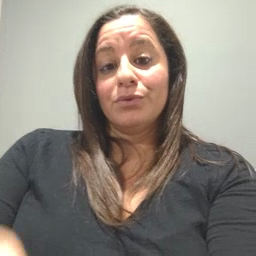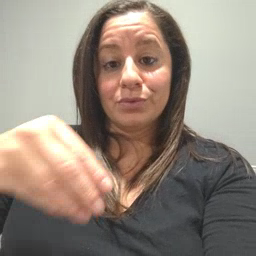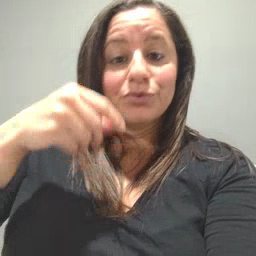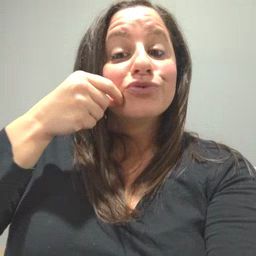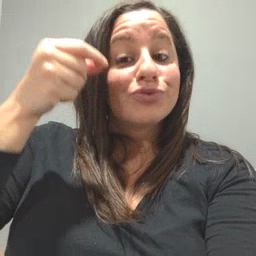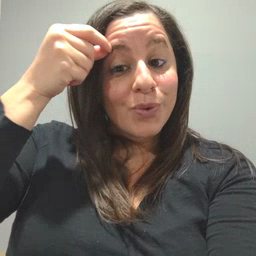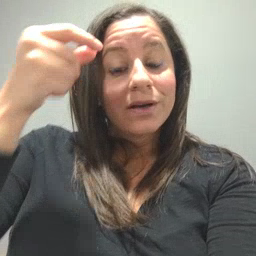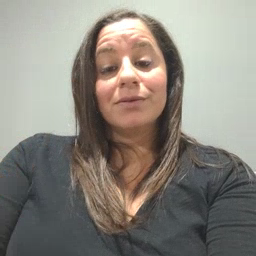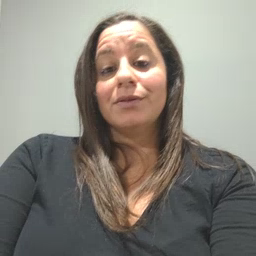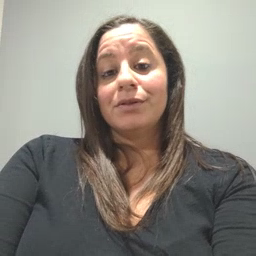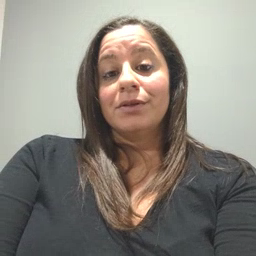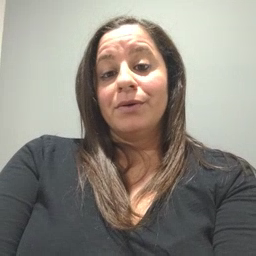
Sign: store